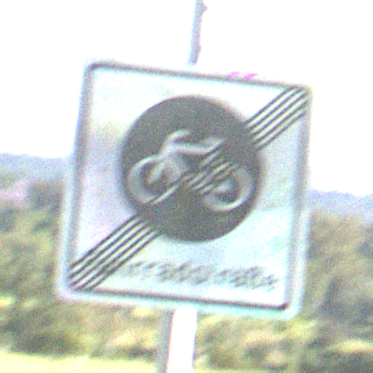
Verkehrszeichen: EndeFahrradstrasse
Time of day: MorningAfternoon
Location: Outdoor (Nature)
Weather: PartlyCloudy
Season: NotSpecified
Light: Natural